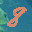
Label: 8